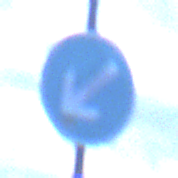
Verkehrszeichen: VorgeschriebeneVorbeifahrtLinks
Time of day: Dawn
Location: Outdoor (Urban)
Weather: PartlyCloudy
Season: NotSpecified
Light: Natural